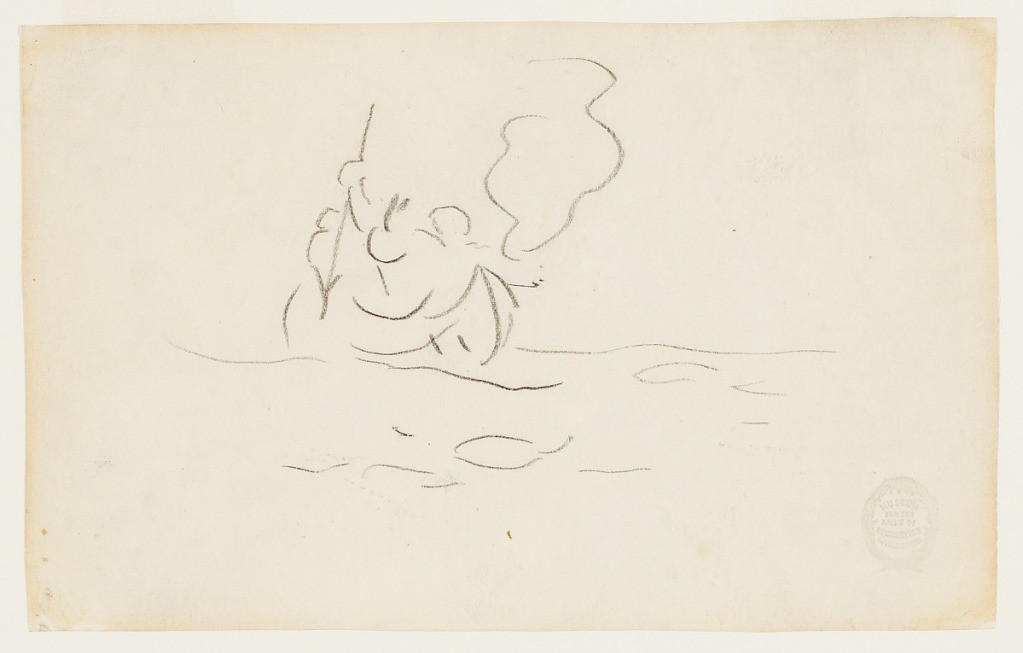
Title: Man in a Canoe with Harpoon
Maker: Winslow Homer, American, 1836–1910
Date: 1897
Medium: Crayon on paper
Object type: Drawing
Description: Sketch of a male figure, in a canoe, who is about to plunge a harpoon into the water.